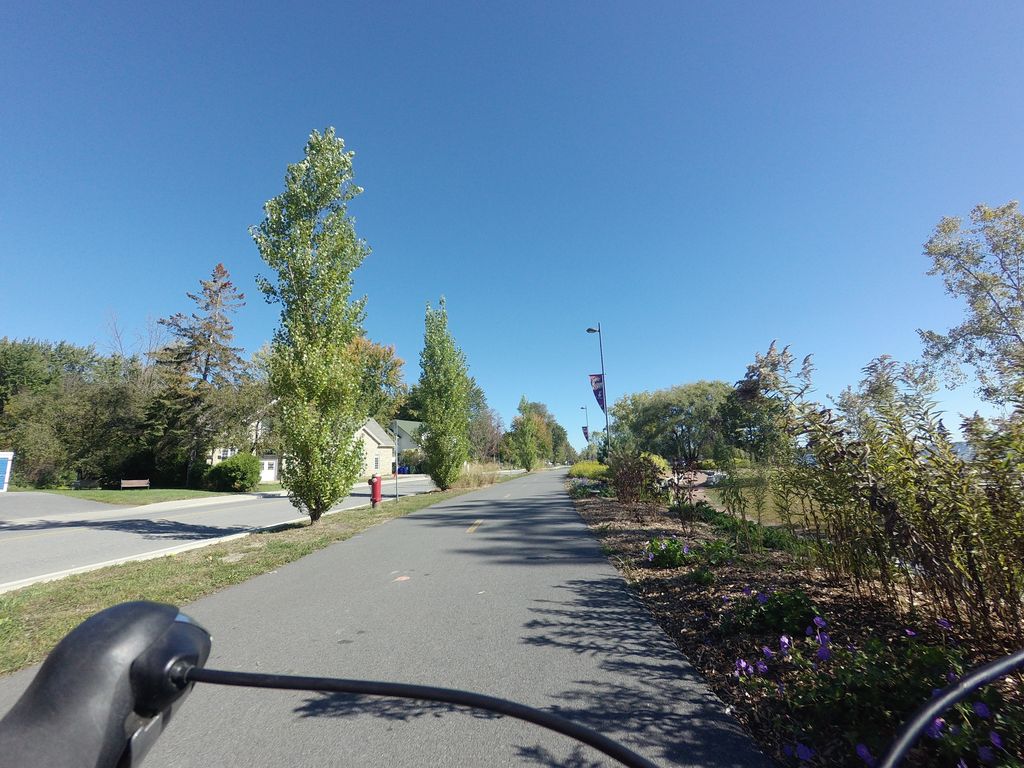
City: ottawa-gatineau